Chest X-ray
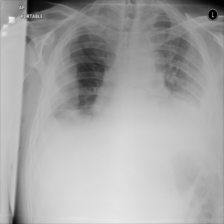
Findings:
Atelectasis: negative
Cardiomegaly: negative
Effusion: negative
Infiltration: negative
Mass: negative
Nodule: negative
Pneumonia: negative
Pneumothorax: negative
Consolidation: negative
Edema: negative
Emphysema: negative
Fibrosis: negative
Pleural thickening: negative
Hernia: negative